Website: home-depot
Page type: delivery-shipping
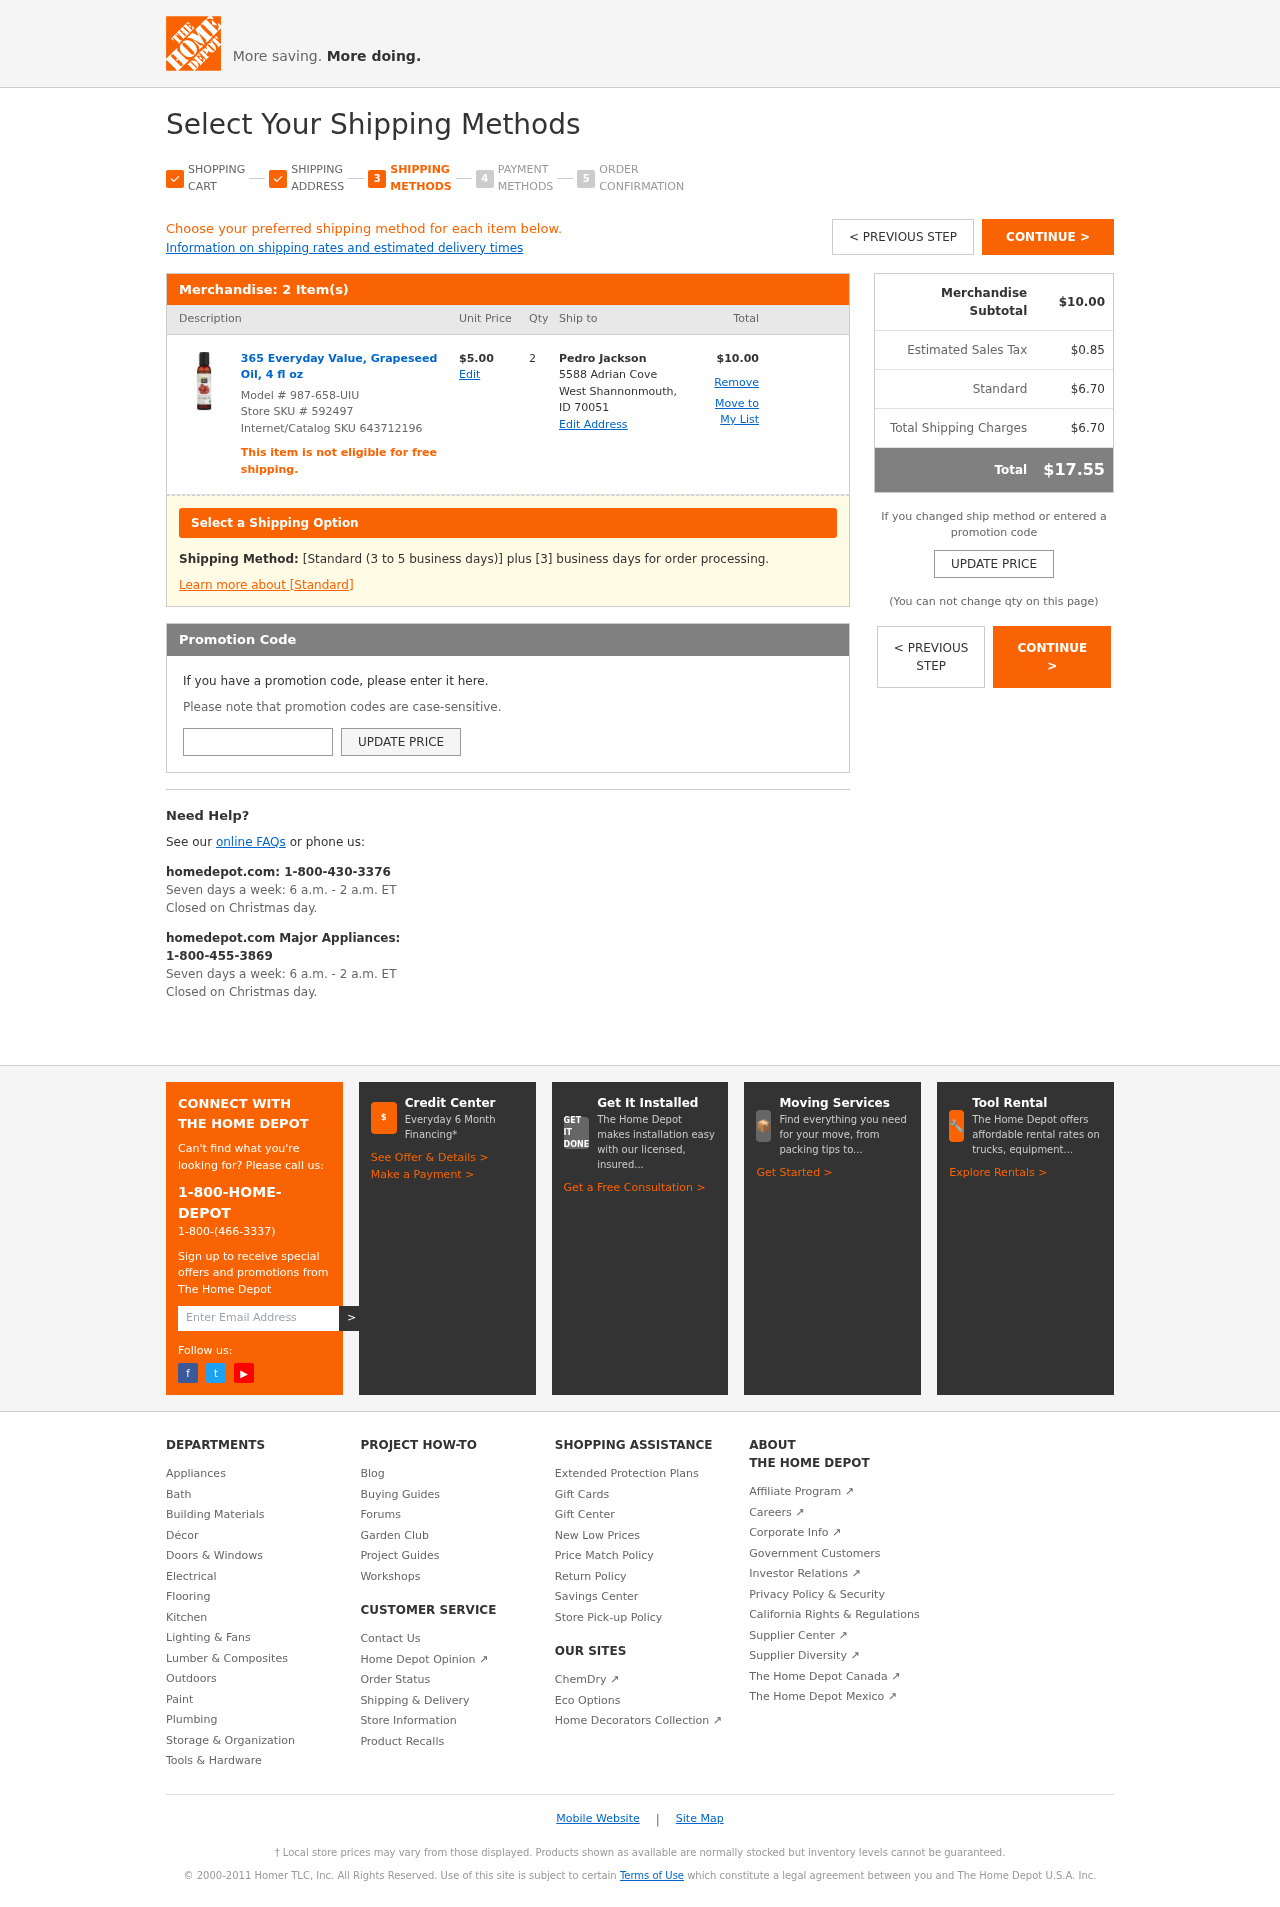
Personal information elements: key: PII_CITY_STATE_ZIP
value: West Shannonmouth, ID 70051
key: PII_FULLNAME
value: Pedro Jackson
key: PII_PROMO_CODE
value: SAVE26
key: PII_STREET
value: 5588 Adrian Cove
Product elements: key: PRODUCT1_NAME
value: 365 Everyday Value, Grapeseed Oil, 4 fl oz
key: PRODUCT1_PRICE
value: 5
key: PRODUCT1_QUANTITY
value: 2
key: PRODUCT_MODEL_NUMBER
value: Model # 987-658-UIU
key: PRODUCT1_LINE_TOTAL
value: $10.00
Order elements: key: ORDER_NUM_ITEMS
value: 2 Item(s)
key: ORDER_SUBTOTAL
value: $10.00
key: ORDER_TAX
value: $0.85
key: ORDER_SHIPPING_COST
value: $6.70
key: ORDER_SHIPPING_TOTAL
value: $6.70
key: ORDER_TOTAL
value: $17.55
Other elements: key: STORE_SKU
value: Store SKU # 592497
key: INTERNET_SKU
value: Internet/Catalog SKU 643712196